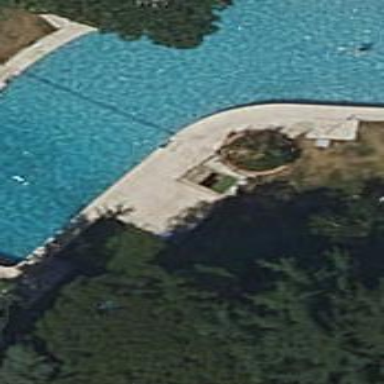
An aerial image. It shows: Swimming pool located in leisure land.